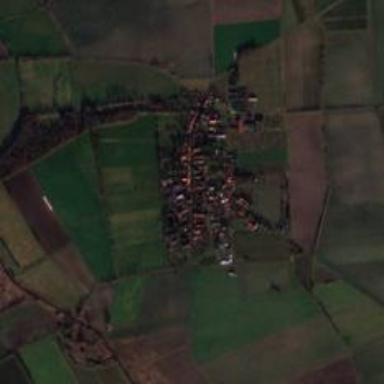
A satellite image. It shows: Village.